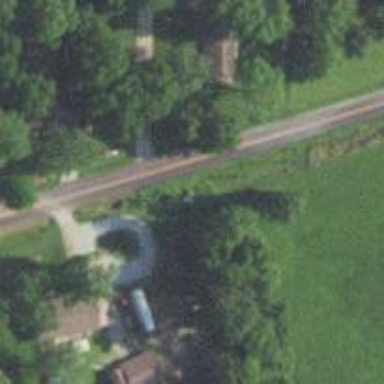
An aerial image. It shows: Tertiary road.